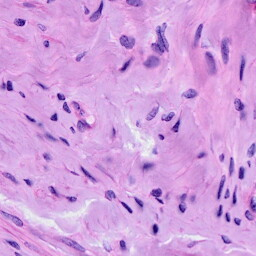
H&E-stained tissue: Cervix